This time-frequency spectrogram was computed from a bearing vibration snapshot; brighter regions carry more energy. What is the most likely bearing condition (normal, inner_race, outer_race, ball)?
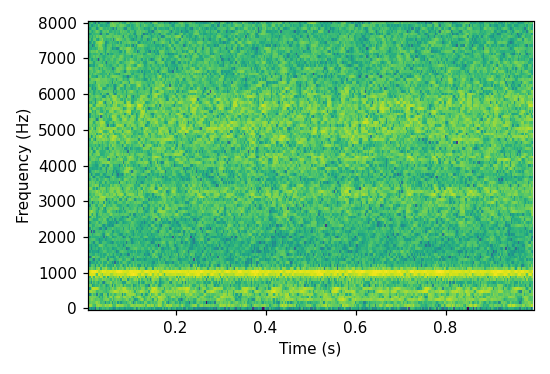
Answer: normal